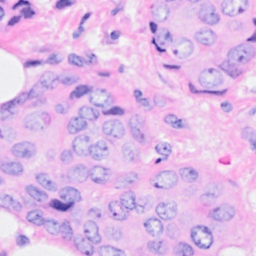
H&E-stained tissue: Breast